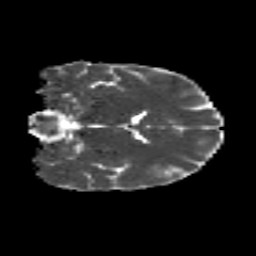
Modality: MD
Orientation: coronal
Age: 23
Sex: female
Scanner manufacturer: siemens
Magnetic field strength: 3 T
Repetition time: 8.8 s
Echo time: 0.085 s